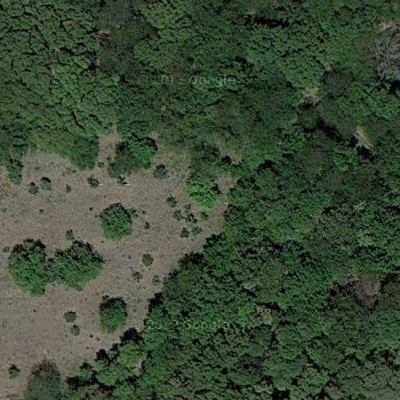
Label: Forest